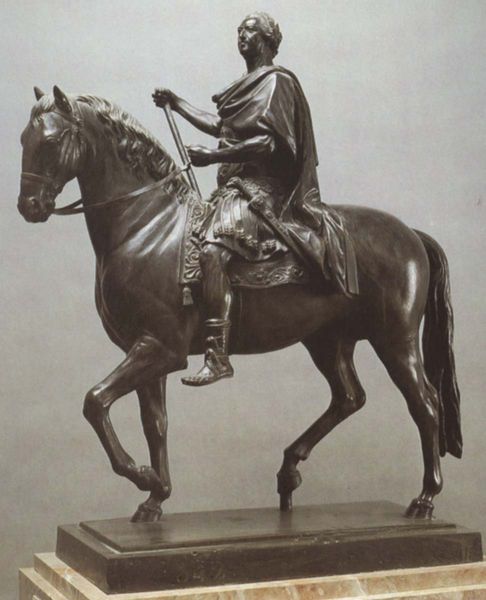
Titel: Reiterstandbild Ludwigs XV.
Künstler: Louis Claude Vassé
Schlagwörter: fuß, mann, umhang, braun, marmor, schwarz, blick, alt, arm, augen, falten, sockel, stein, hals, herr, figur, haare, mantel, ohren, pferd, reiter, skulptur, statue, hufe, mähne, reiten, sattel, schweif, steigbügel, zügel, bein, stab, kaiser, metall, sandalen, bronze, zehen, denkmal, geschirr, schwert, schritt, lorbeerkranz, rom, römer, sandale, ross, toga, nüstern, erhoben, schreiten, guss, tunika, szepter, römisch, reiterstandbild, satteldecke, cäsar, runika, mante, gladius, römischer kaiser, togga, 300